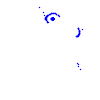
Particle: proton